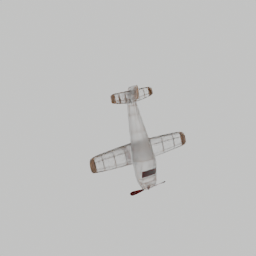
Label: mechanical